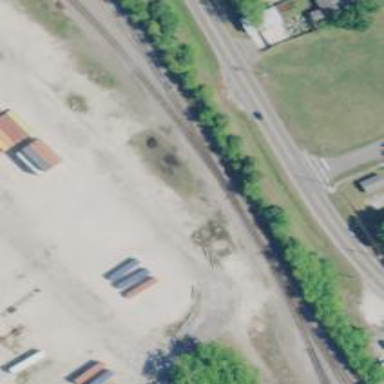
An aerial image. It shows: Railway spur service.